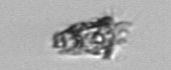
Label: Tintinnopsis